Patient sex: M
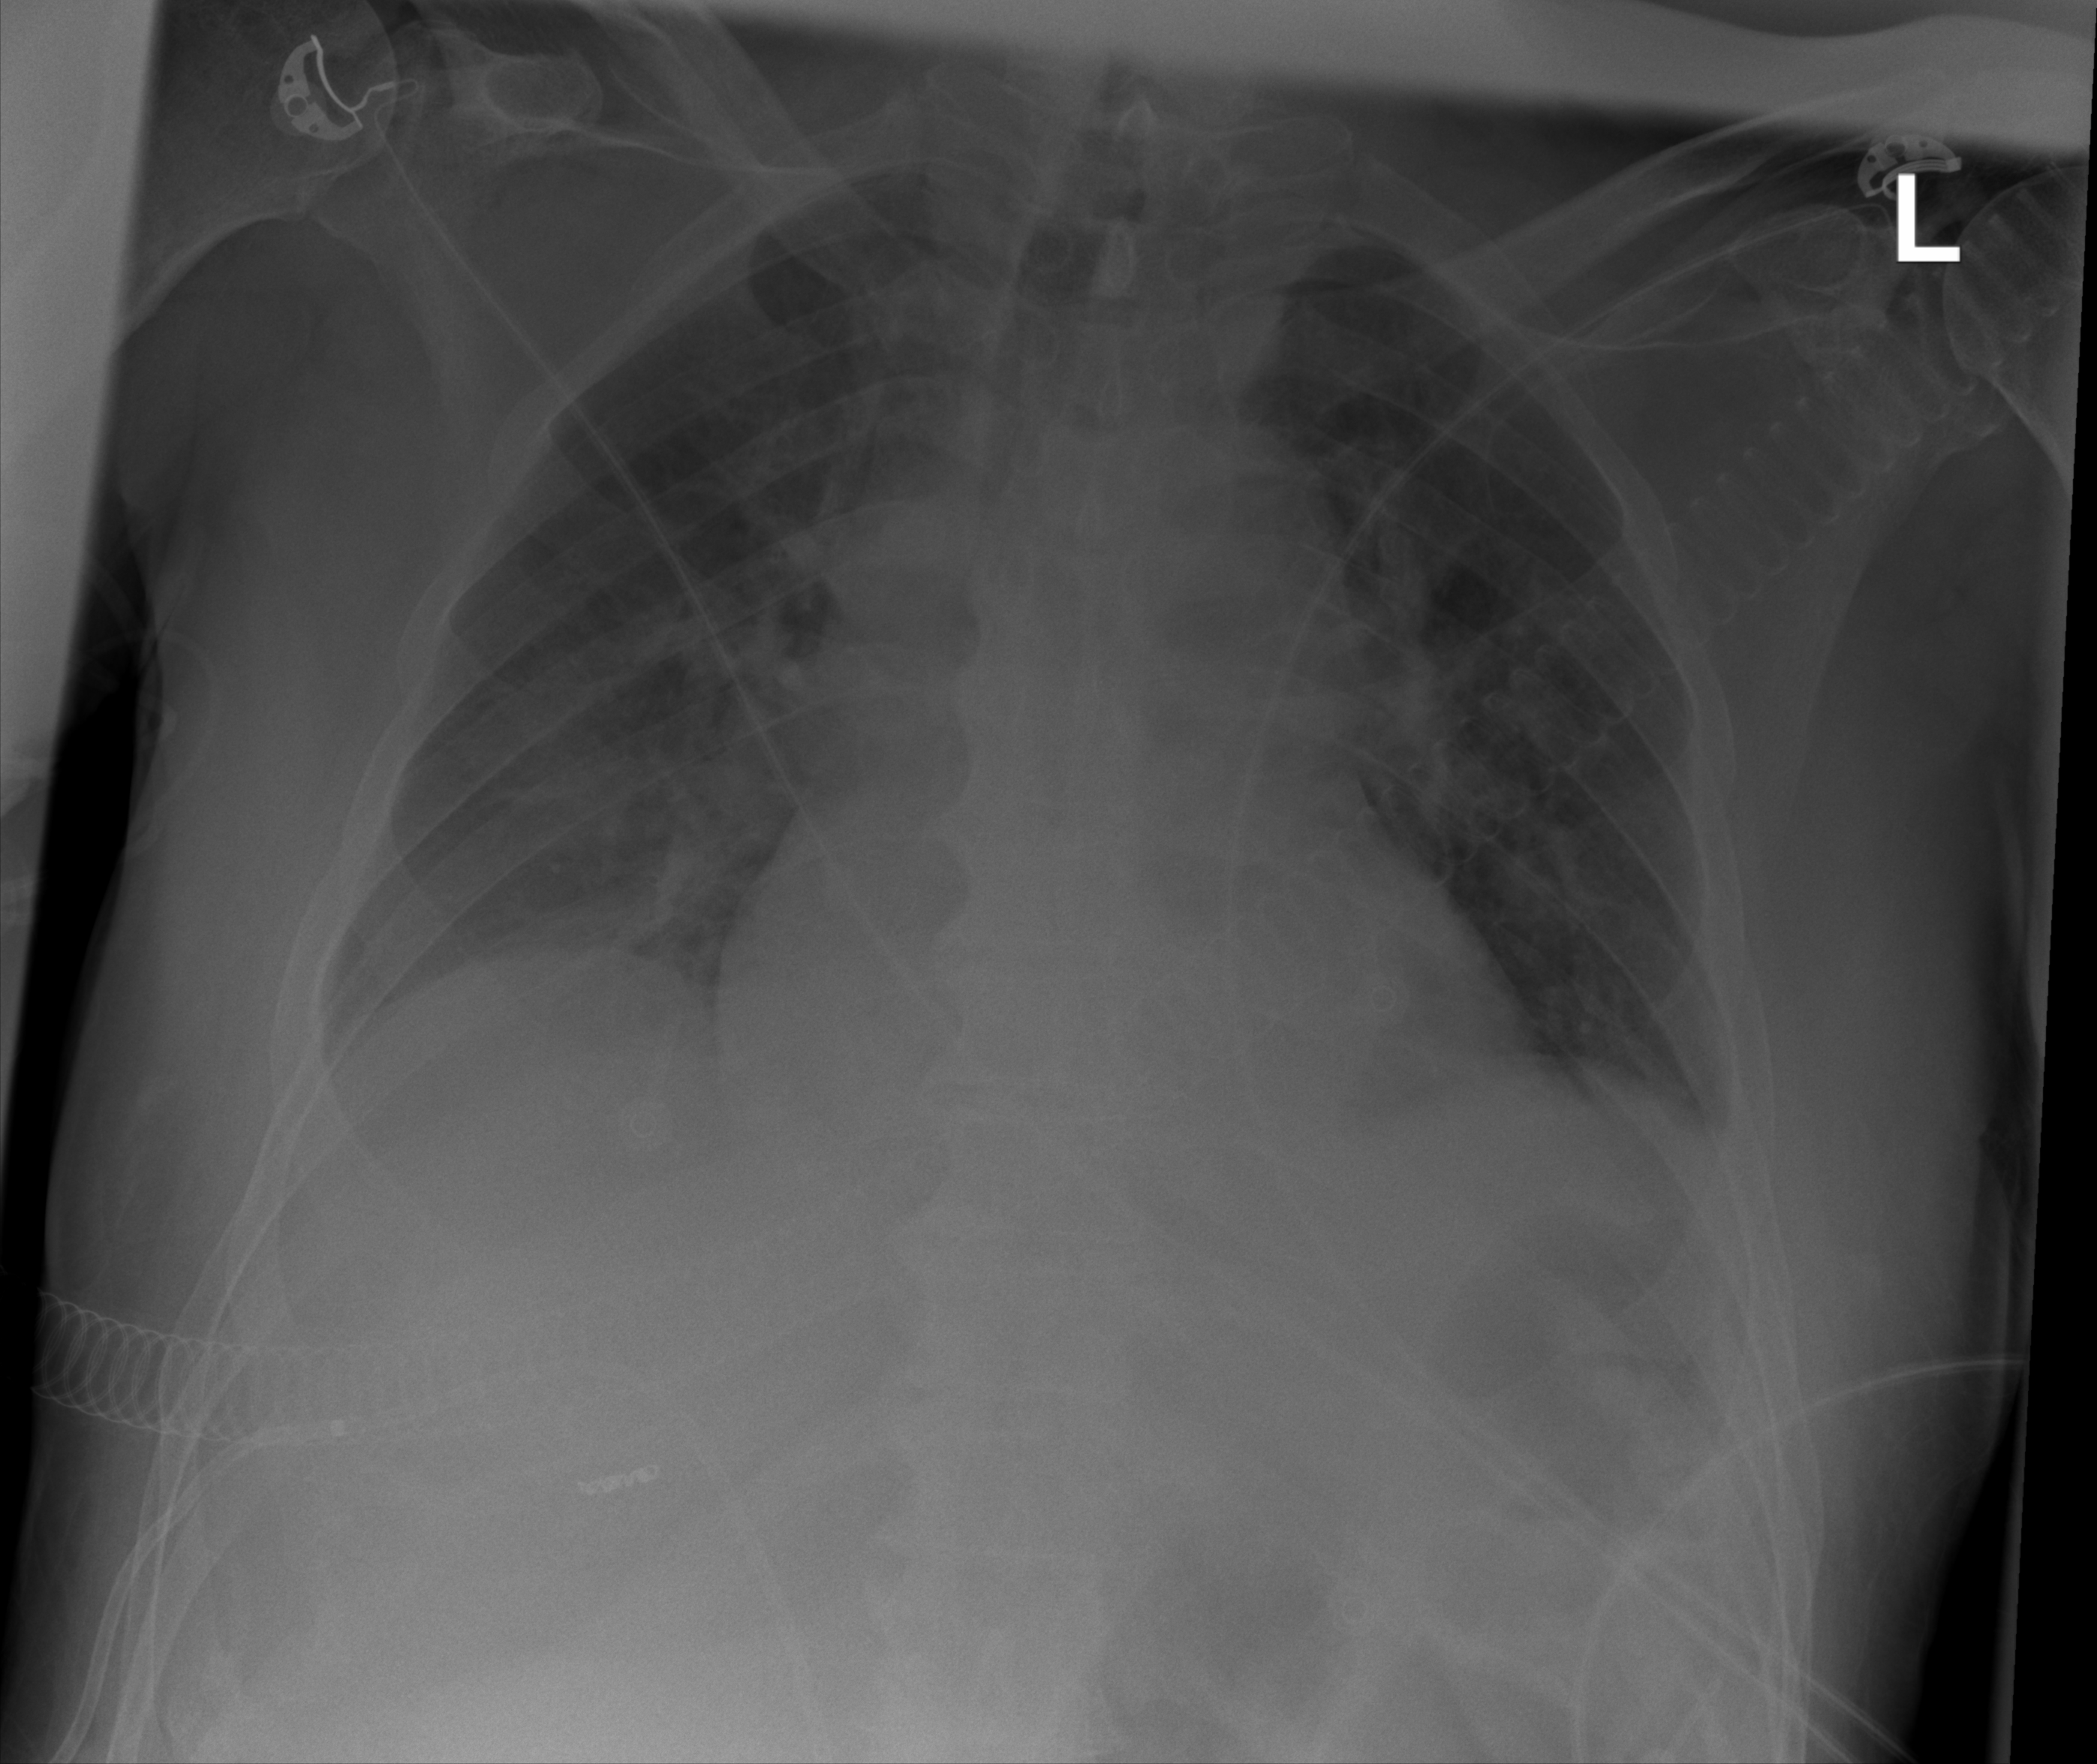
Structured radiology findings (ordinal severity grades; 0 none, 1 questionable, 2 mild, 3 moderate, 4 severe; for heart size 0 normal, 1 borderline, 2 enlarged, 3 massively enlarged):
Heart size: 2
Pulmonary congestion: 0
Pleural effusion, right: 1
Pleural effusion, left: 1
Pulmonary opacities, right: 0
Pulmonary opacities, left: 0
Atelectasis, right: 2
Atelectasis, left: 2